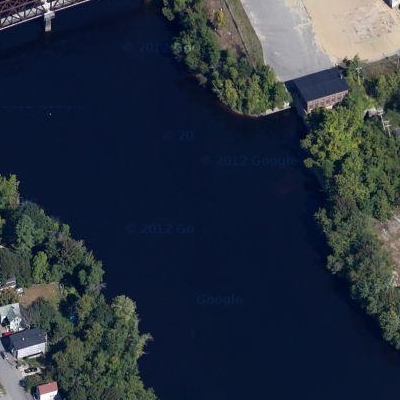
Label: dRiverLake